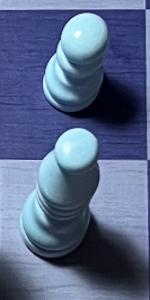
Label: Bishop_White